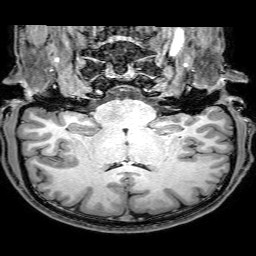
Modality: T1w
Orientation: sagittal
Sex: male
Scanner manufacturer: philips
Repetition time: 0.008136 s
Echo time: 0.00372 s